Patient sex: F
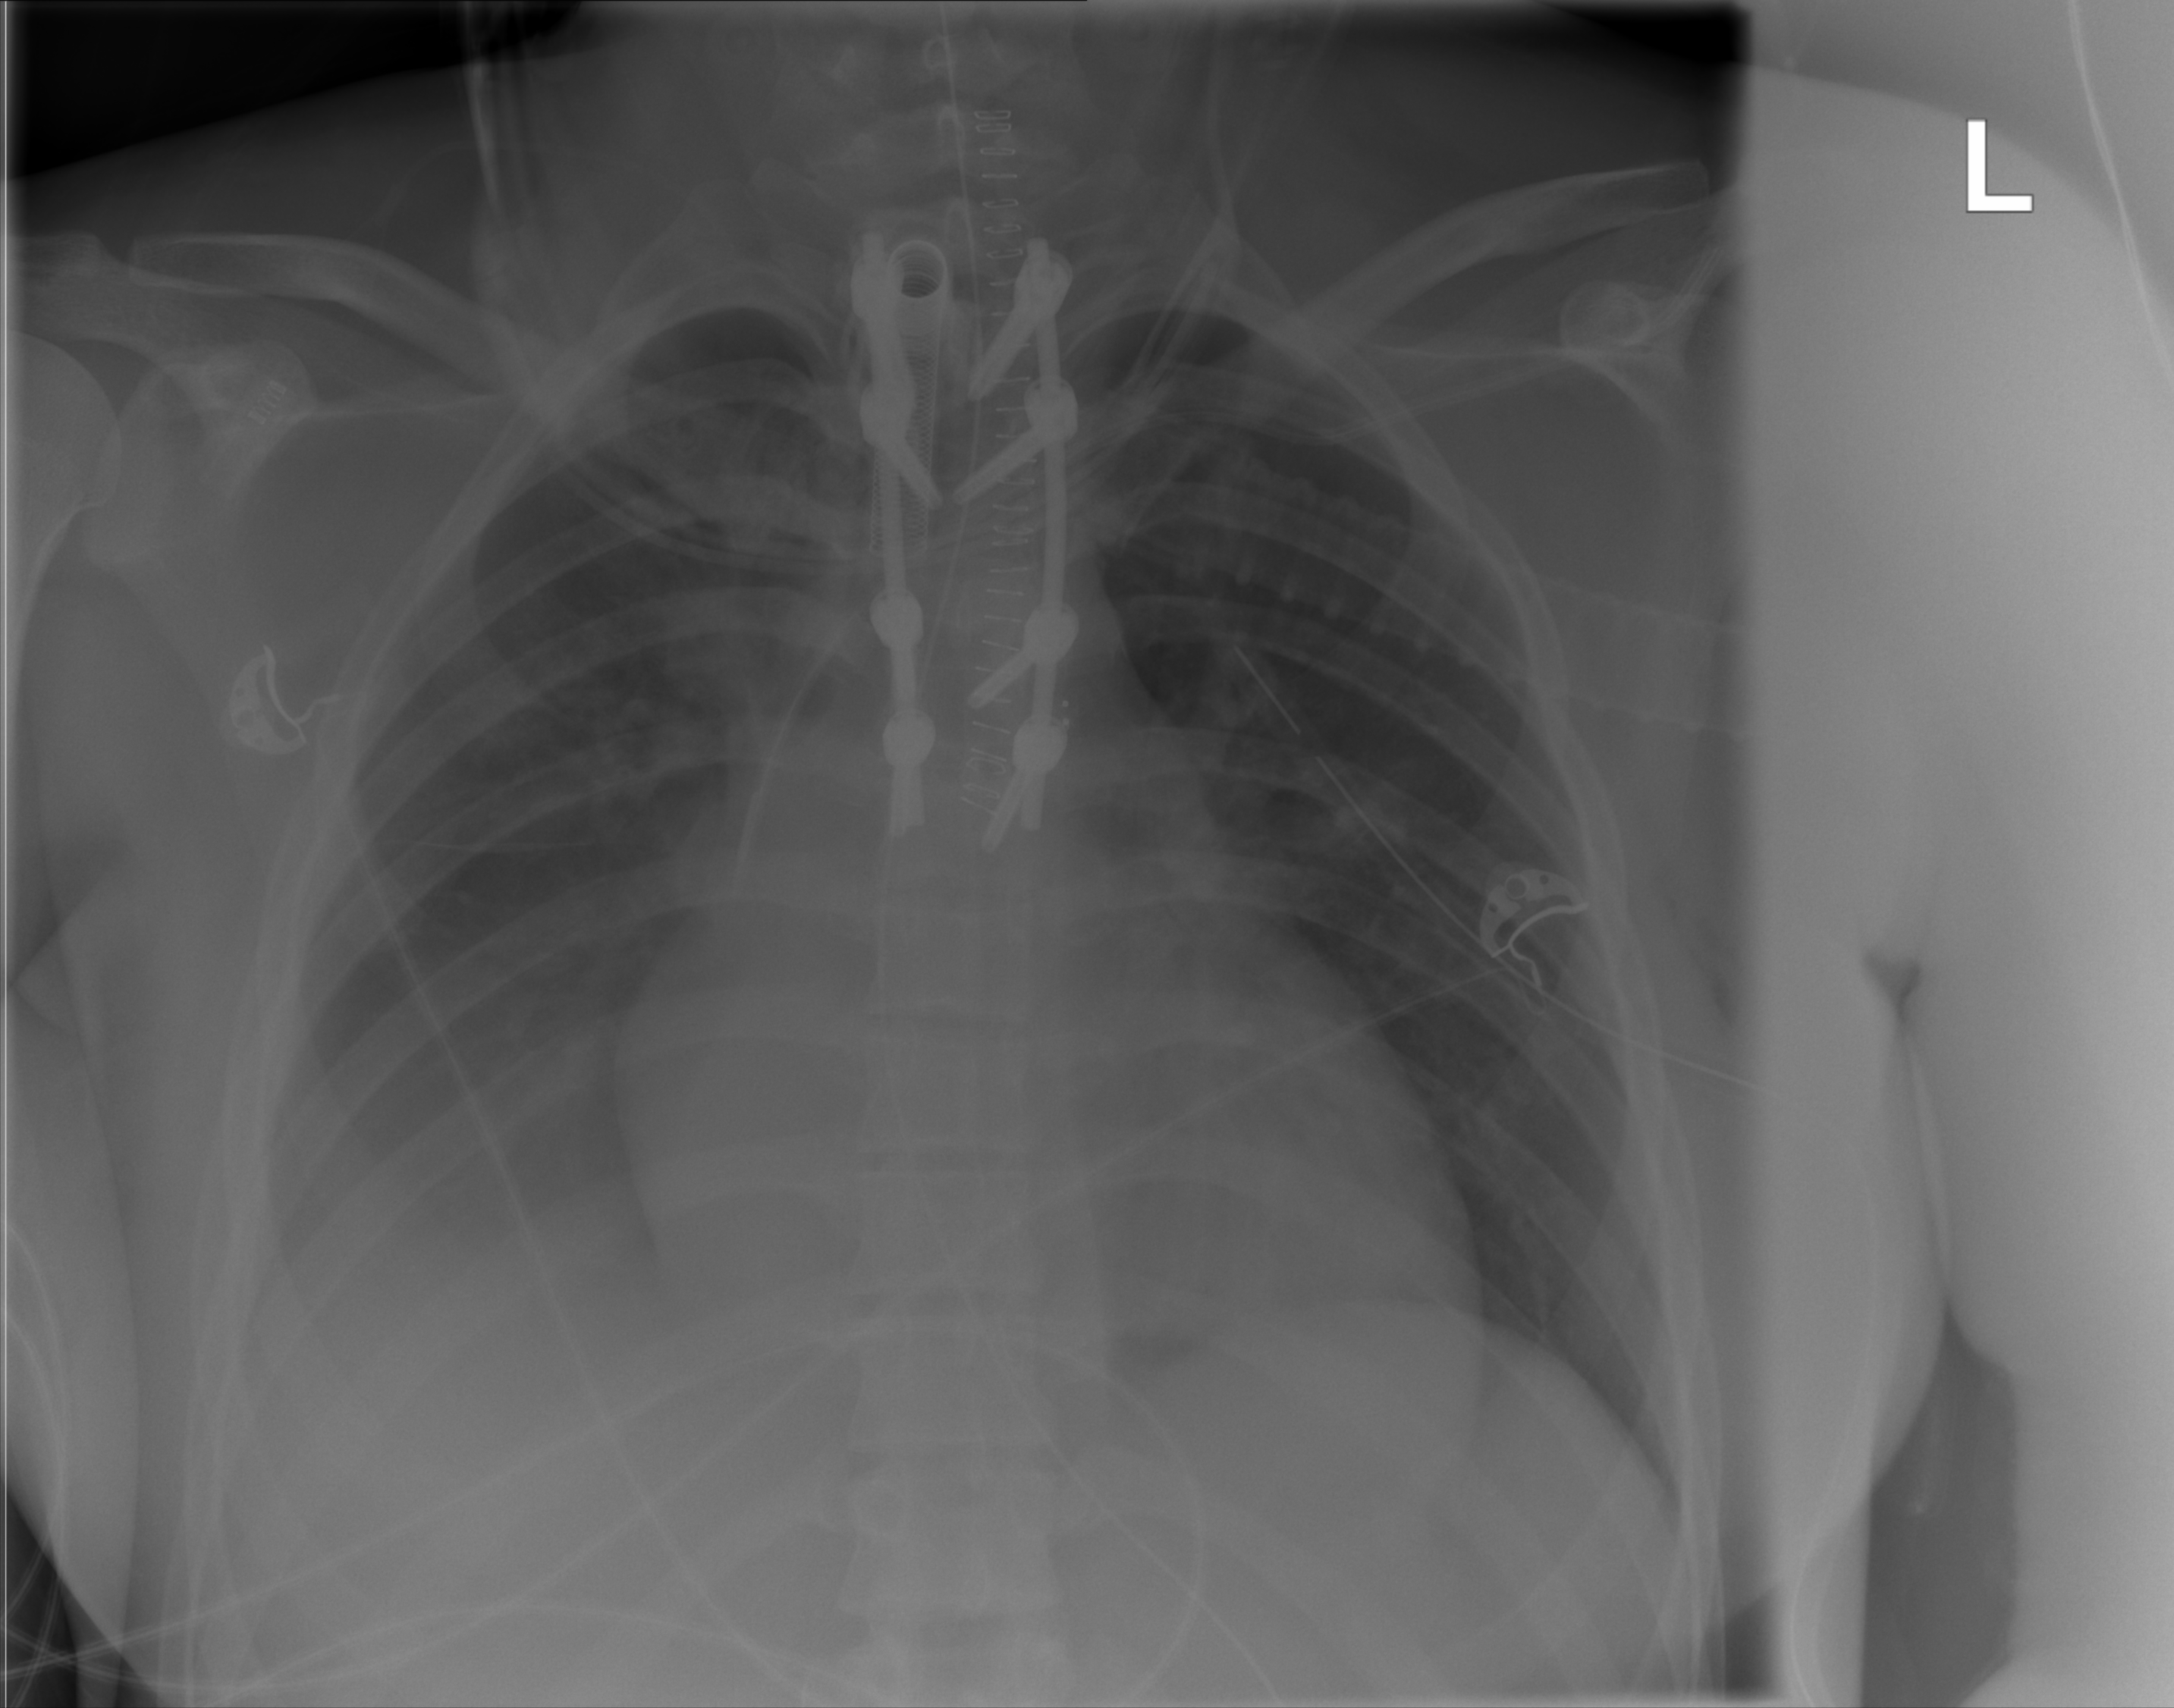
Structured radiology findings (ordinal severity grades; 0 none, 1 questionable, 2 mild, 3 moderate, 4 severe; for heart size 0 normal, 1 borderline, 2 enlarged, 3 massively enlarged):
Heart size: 2
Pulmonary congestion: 0
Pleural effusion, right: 2
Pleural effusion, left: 2
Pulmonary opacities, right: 2
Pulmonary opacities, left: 0
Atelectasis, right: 2
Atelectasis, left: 0